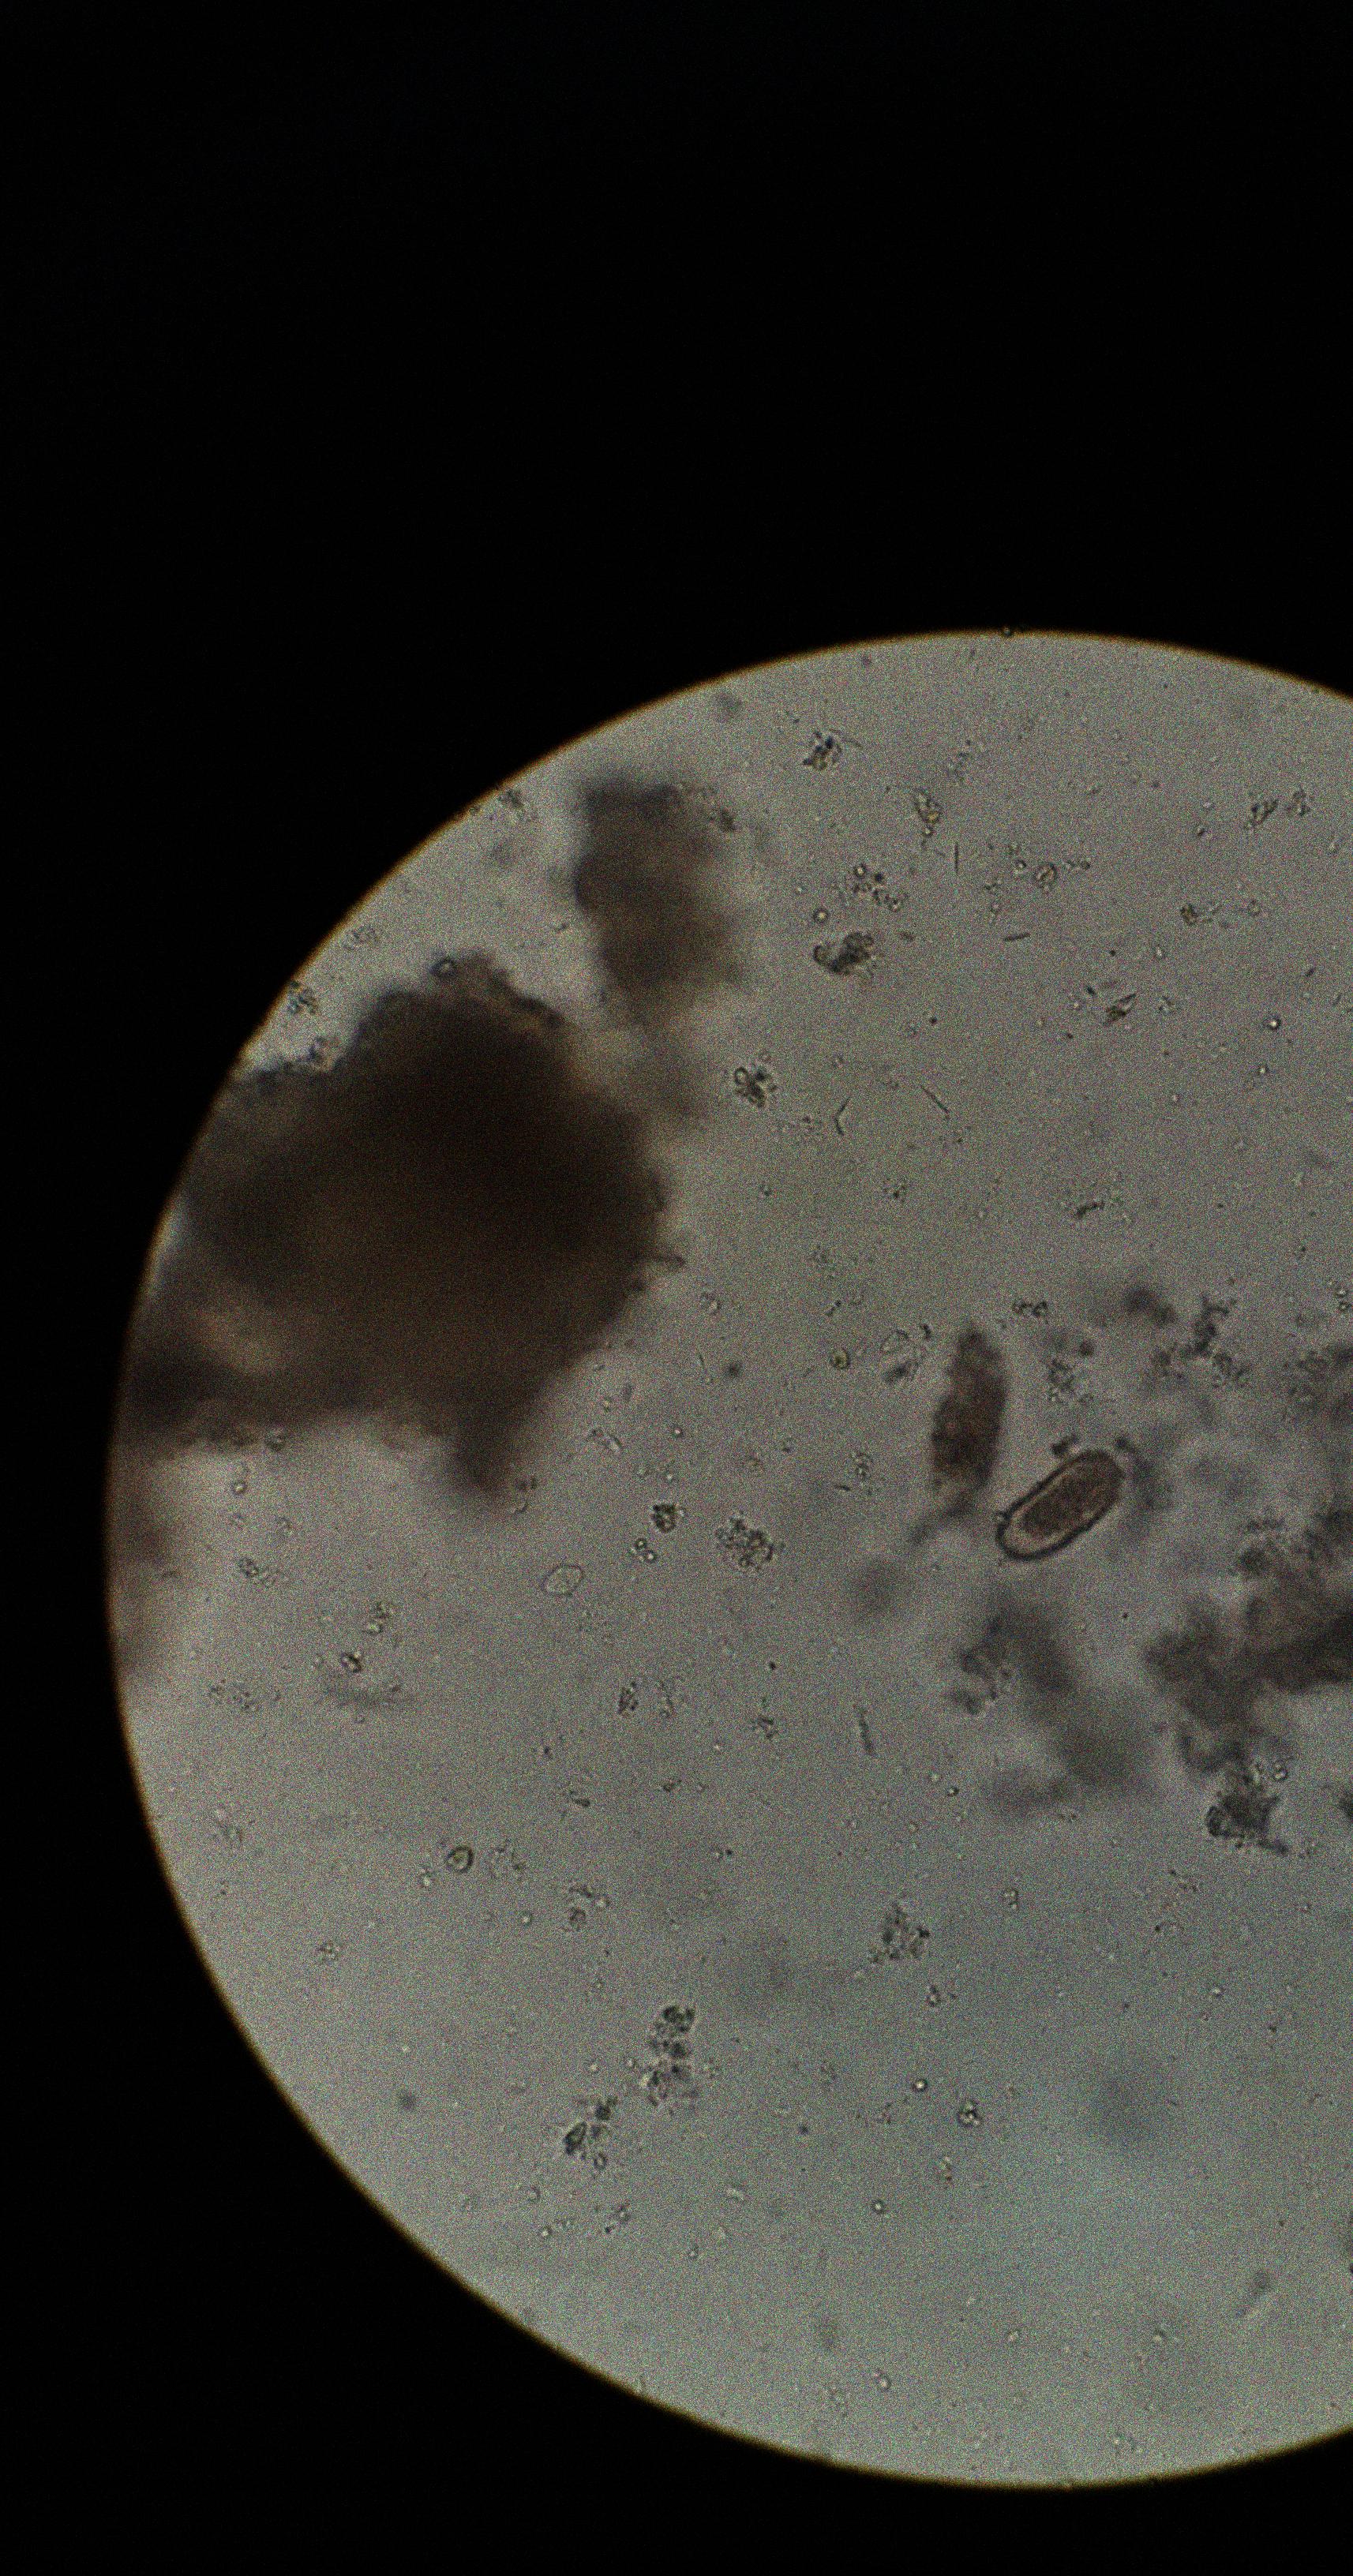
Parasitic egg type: Capillaria philippinensis